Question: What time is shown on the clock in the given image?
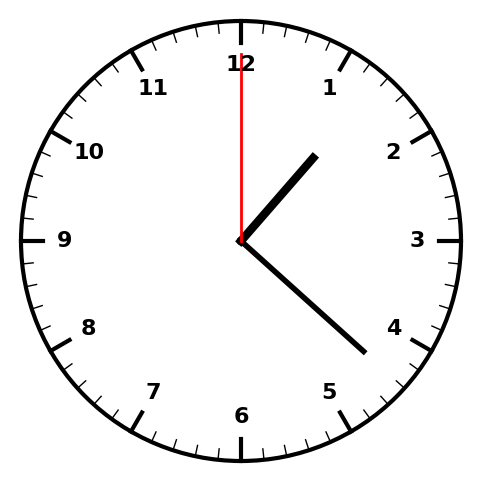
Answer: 01:22:00